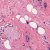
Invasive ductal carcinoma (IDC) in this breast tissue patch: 1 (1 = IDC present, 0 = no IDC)